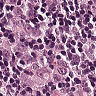
Metastatic tissue present: yes